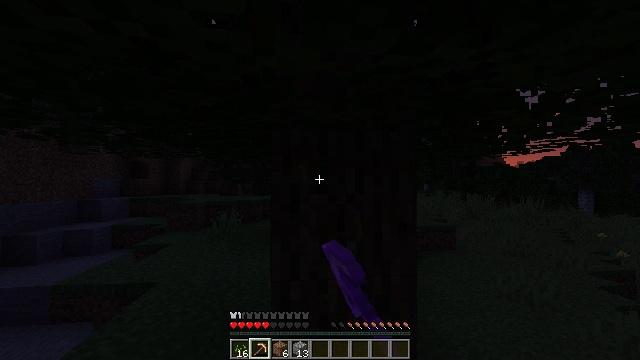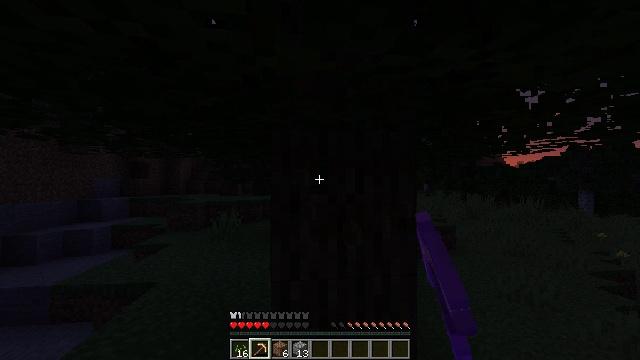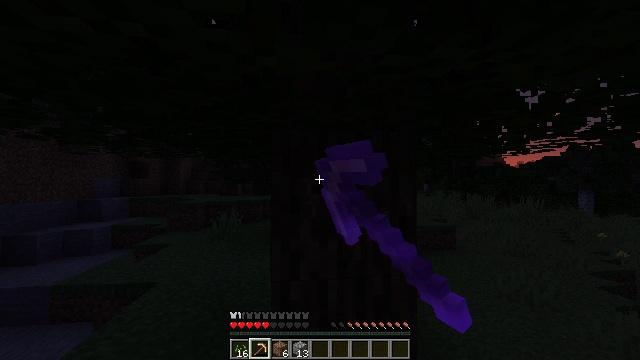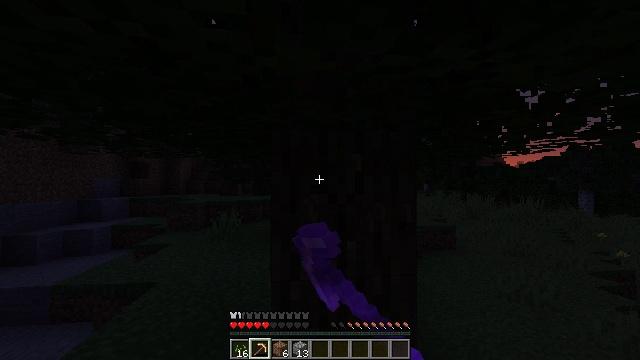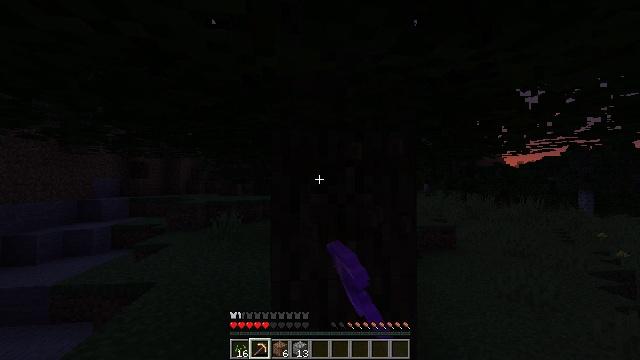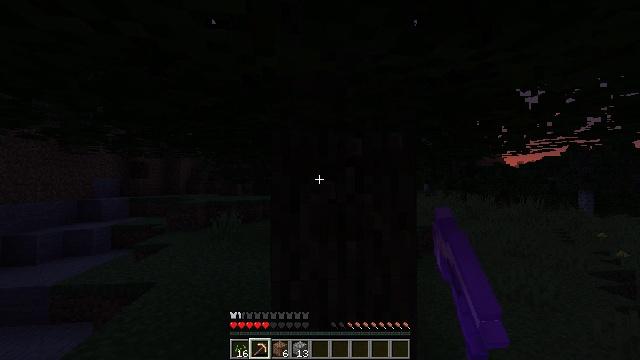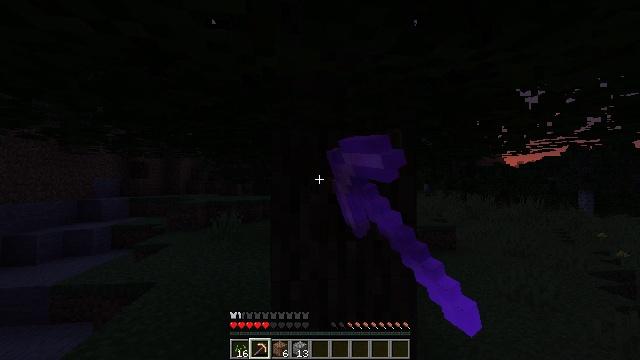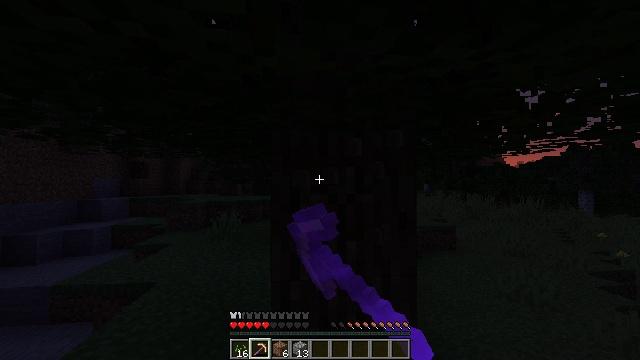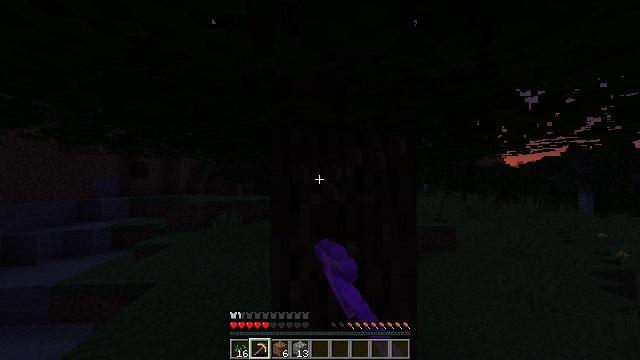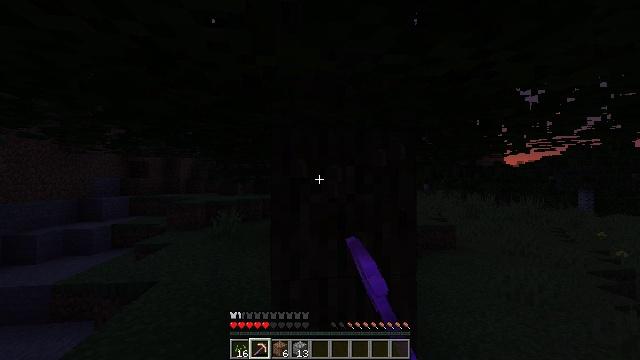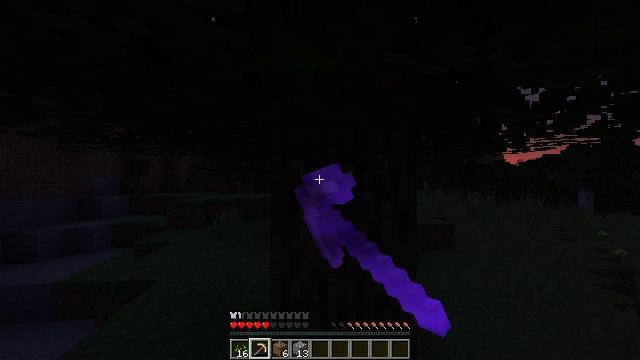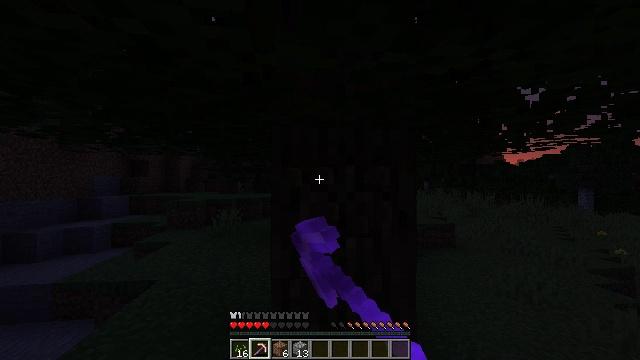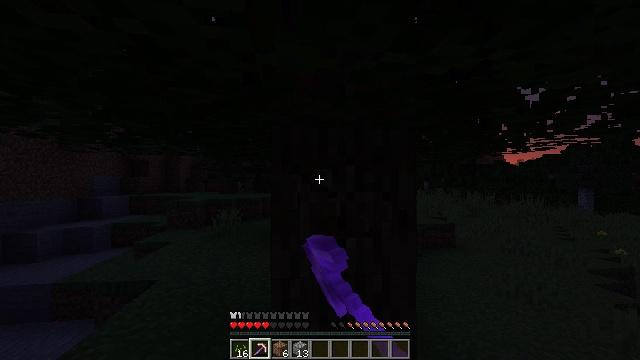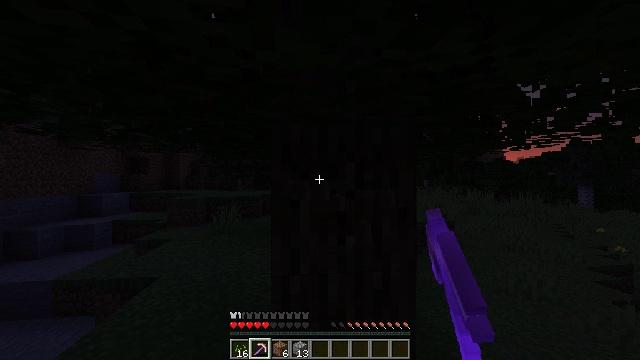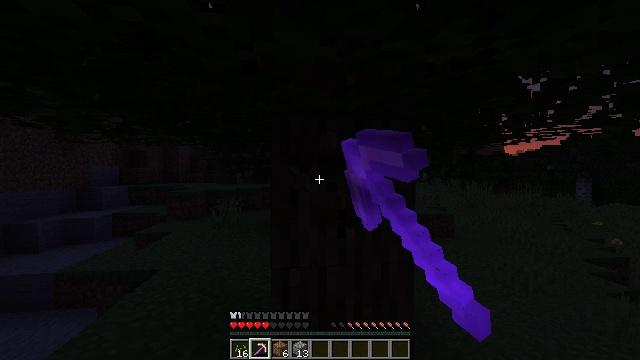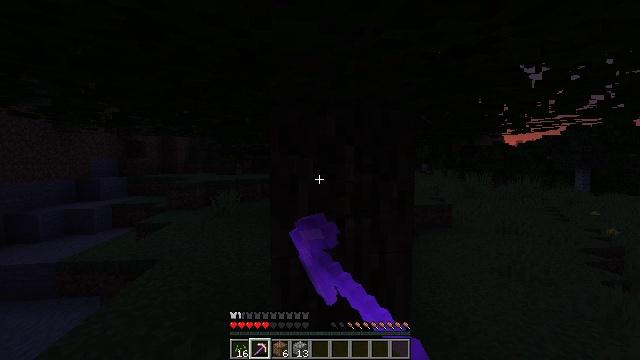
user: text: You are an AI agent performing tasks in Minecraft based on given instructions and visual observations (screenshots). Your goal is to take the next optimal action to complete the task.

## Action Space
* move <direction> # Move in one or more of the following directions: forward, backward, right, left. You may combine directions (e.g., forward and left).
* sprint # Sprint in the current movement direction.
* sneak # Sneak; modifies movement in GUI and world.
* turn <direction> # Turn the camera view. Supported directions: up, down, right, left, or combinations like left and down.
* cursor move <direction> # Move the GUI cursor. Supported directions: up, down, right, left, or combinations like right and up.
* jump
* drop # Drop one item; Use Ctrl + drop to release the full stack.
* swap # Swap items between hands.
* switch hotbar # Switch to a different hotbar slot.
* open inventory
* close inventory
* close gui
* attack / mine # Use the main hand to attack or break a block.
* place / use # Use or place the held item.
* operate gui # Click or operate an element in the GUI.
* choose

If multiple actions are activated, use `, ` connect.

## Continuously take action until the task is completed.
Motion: motion action
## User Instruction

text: Break the tree to get oak logs.
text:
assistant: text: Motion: attack / mine
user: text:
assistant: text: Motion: attack / mine
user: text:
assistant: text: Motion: attack / mine
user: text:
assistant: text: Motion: attack / mine
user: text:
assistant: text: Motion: attack / mine
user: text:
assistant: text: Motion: attack / mine
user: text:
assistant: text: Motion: attack / mine
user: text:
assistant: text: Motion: attack / mine
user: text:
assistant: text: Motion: attack / mine
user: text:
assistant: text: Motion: attack / mine
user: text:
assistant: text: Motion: attack / mine
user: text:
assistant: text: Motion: attack / mine
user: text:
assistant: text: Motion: attack / mine
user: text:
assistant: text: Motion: turn down, attack / mine
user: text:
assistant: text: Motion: turn down, attack / mine
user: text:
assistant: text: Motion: turn down, attack / mine
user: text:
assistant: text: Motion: turn down, attack / mine
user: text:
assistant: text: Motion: turn down, attack / mine
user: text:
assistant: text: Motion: turn down, attack / mine
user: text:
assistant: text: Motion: attack / mine
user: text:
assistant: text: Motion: attack / mine
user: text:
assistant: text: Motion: attack / mine
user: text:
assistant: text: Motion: attack / mine
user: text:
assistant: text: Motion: attack / mine
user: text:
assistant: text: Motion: attack / mine
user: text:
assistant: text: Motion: attack / mine
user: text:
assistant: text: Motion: attack / mine
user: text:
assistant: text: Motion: attack / mine
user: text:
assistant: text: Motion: attack / mine
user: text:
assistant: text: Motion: turn down, attack / mine